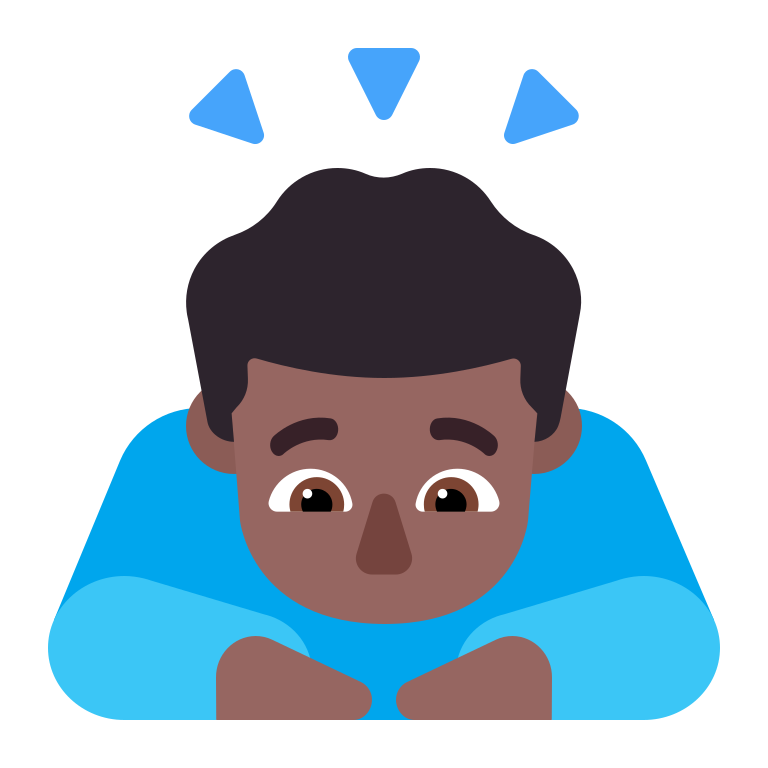
man bowing flat  dark